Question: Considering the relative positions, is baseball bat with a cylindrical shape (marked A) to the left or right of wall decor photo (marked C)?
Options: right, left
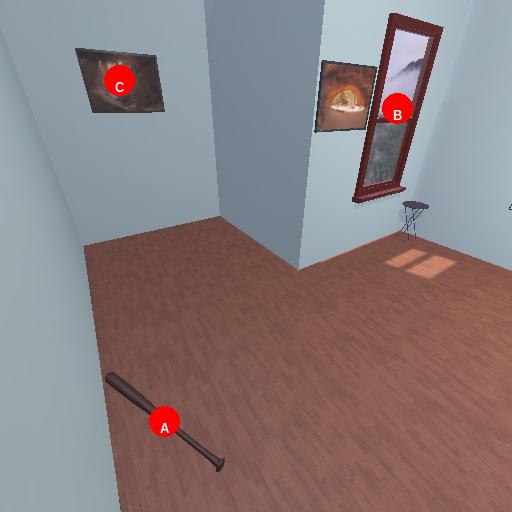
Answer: right